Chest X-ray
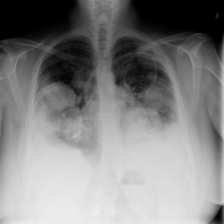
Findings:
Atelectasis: negative
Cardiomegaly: negative
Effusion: negative
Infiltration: negative
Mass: negative
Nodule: negative
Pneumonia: negative
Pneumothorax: negative
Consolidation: negative
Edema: negative
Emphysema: negative
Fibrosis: negative
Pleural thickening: negative
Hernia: negative